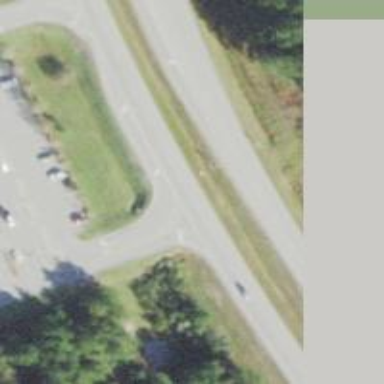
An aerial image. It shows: Trunk highway.